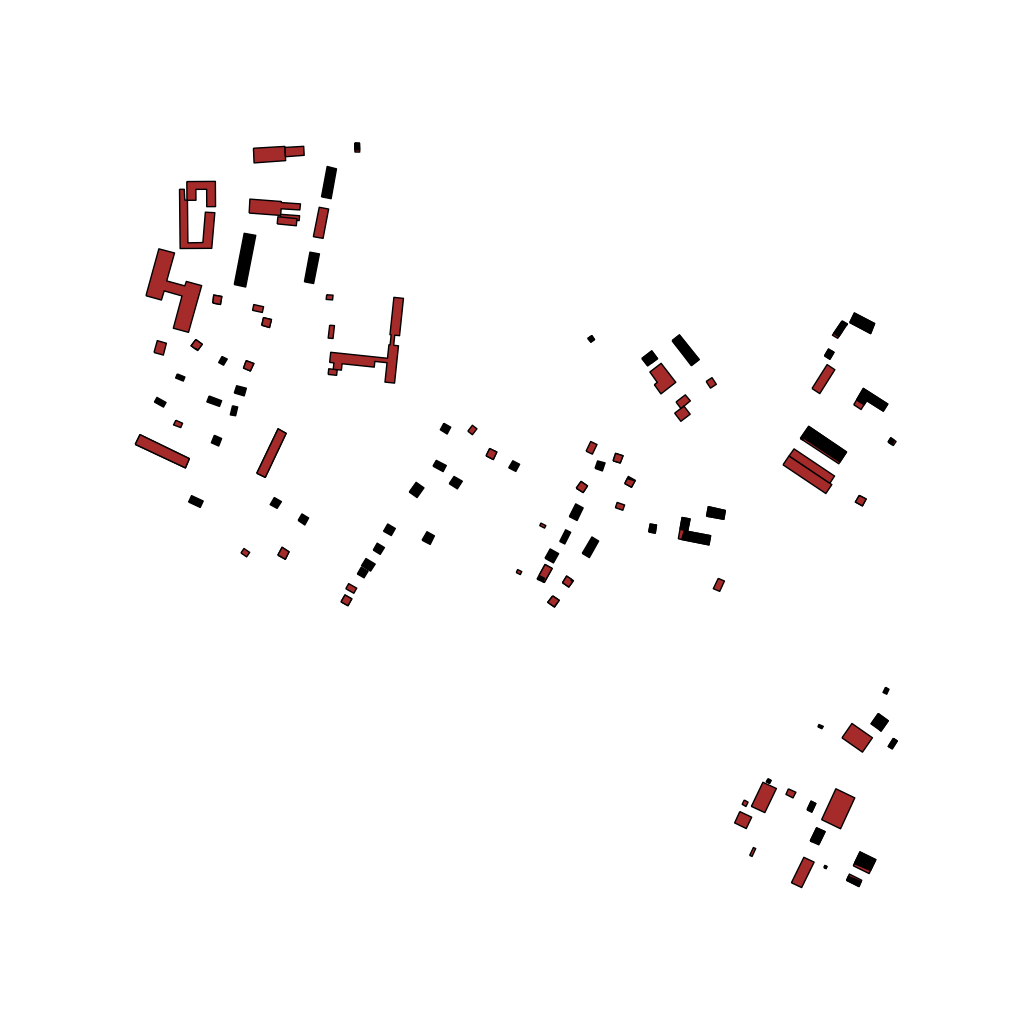
Tags: overhead vector_map, industrial, recreation, residential, soviet, individual_rise, low_rise, density_1, Building, Facility, 1.0 km²